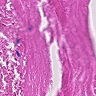
Metastatic tissue present: no